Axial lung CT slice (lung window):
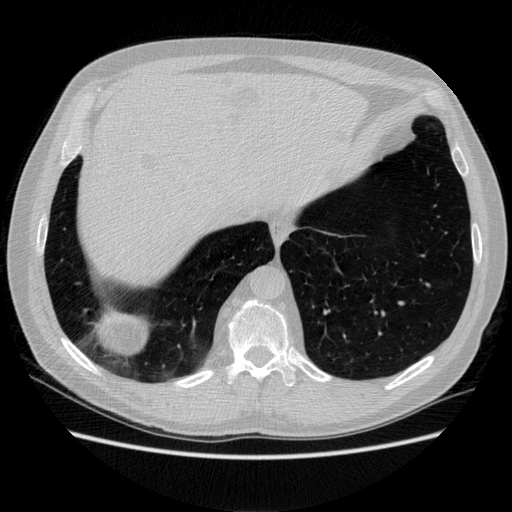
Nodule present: no